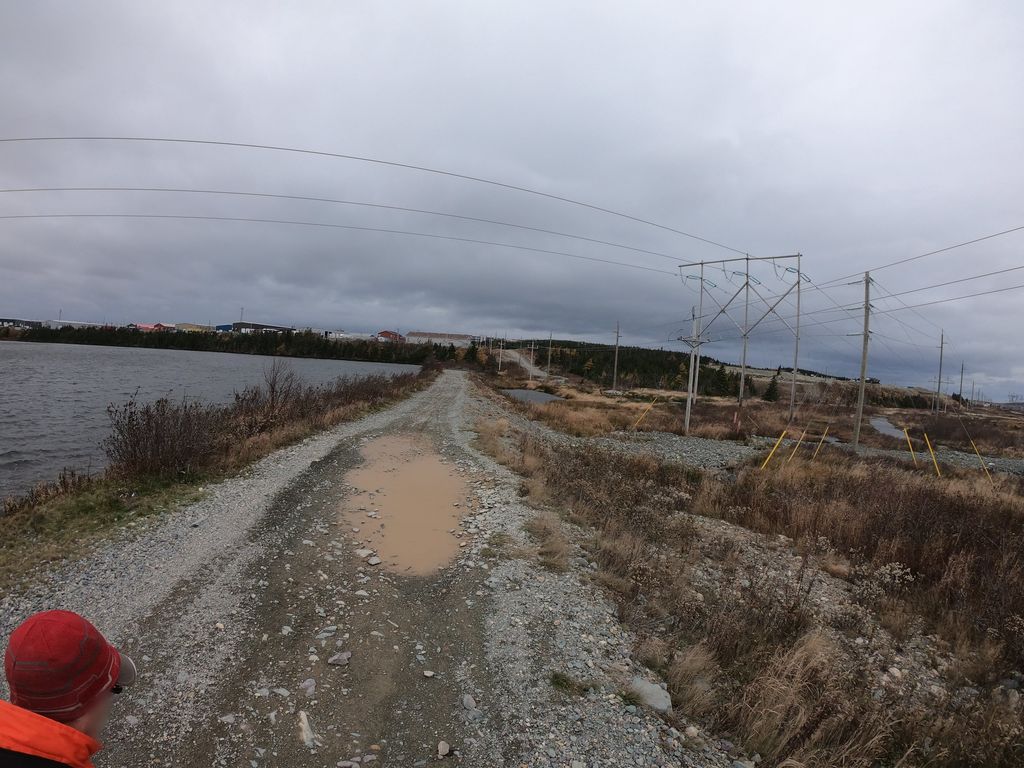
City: st_johns